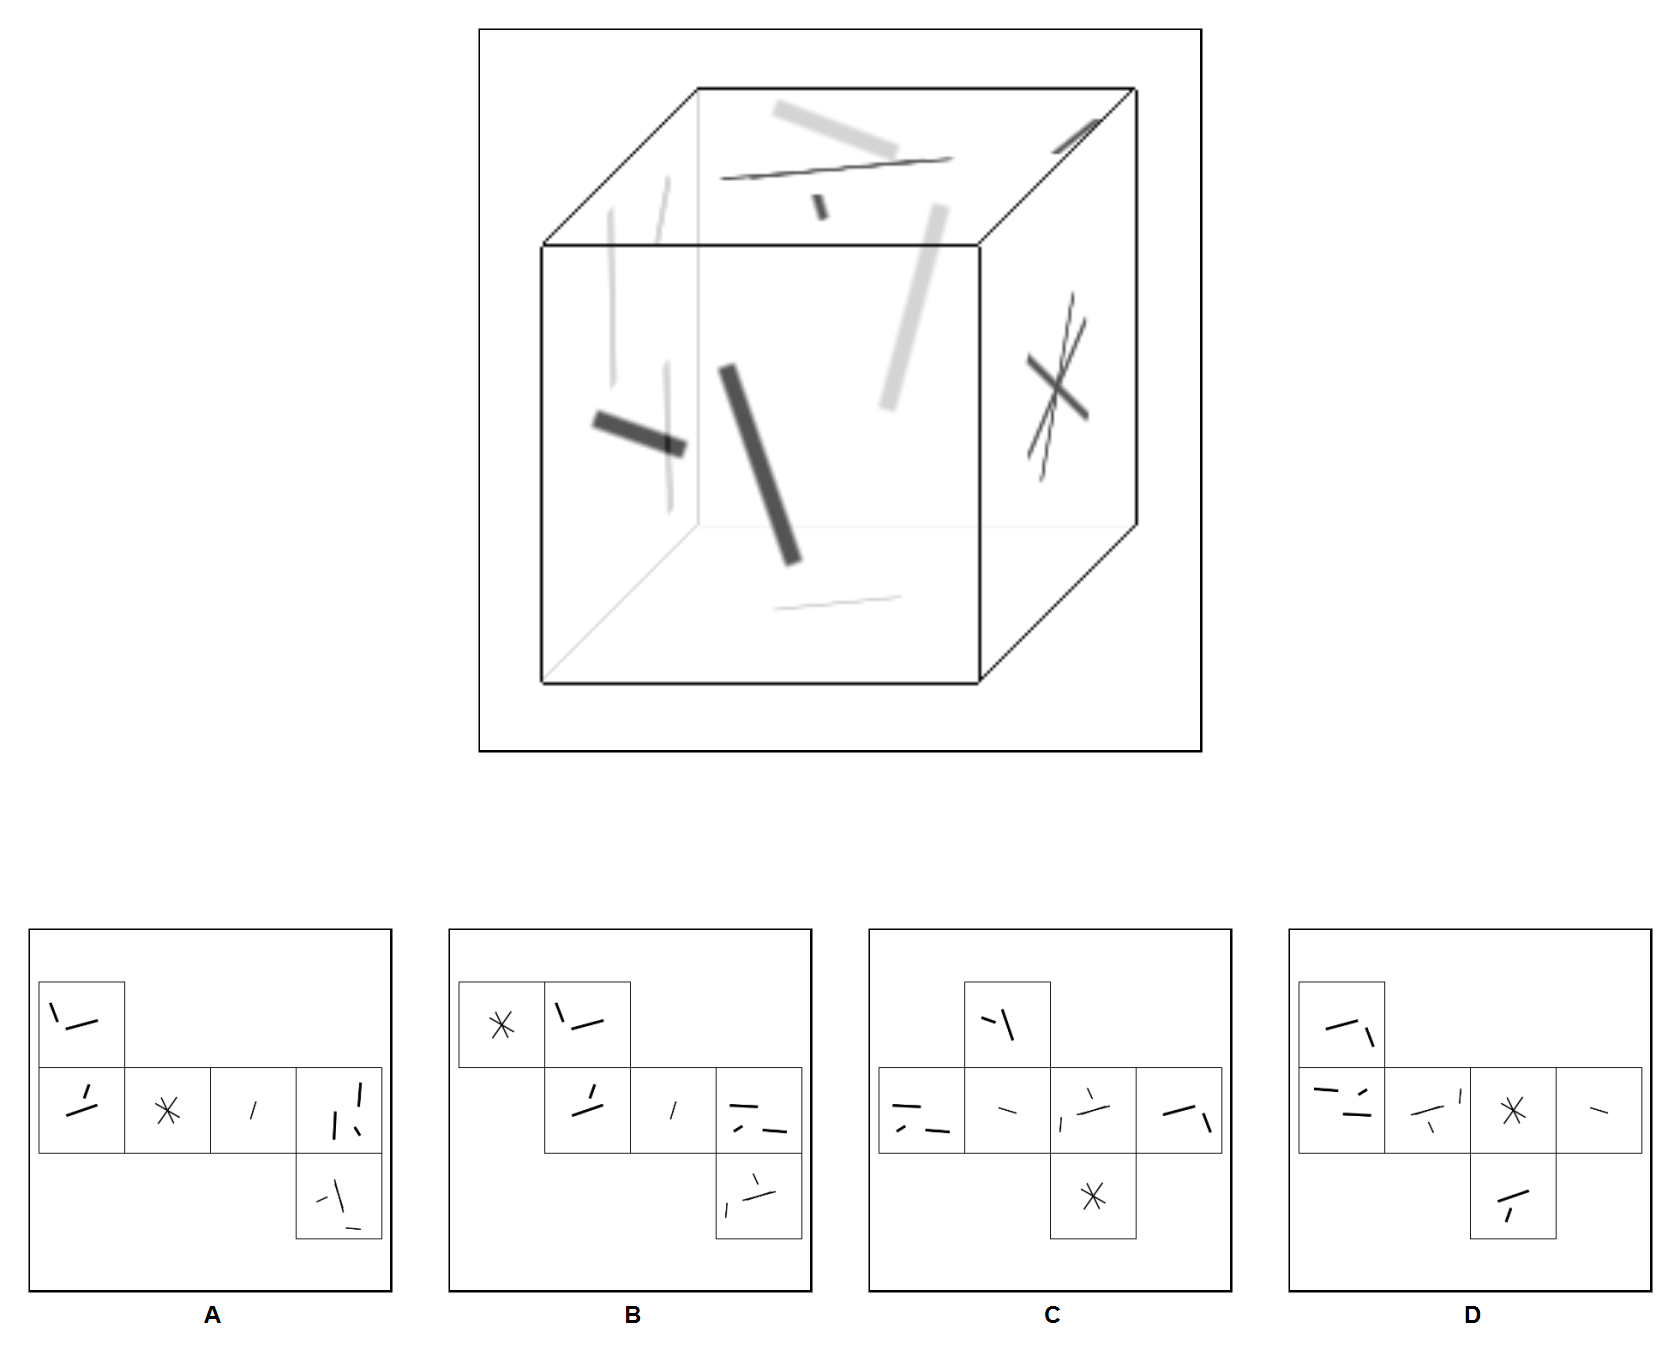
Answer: D